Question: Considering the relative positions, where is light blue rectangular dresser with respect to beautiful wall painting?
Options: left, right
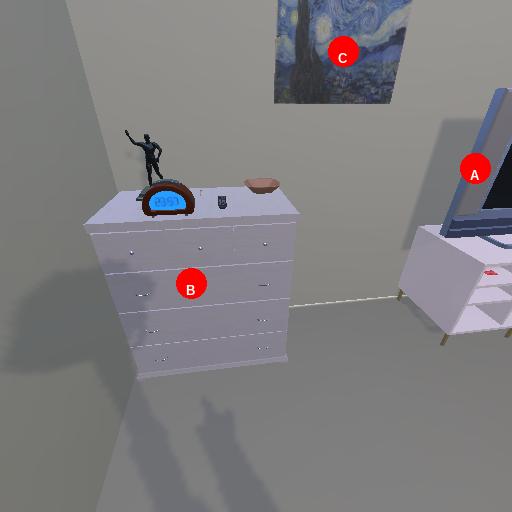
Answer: left